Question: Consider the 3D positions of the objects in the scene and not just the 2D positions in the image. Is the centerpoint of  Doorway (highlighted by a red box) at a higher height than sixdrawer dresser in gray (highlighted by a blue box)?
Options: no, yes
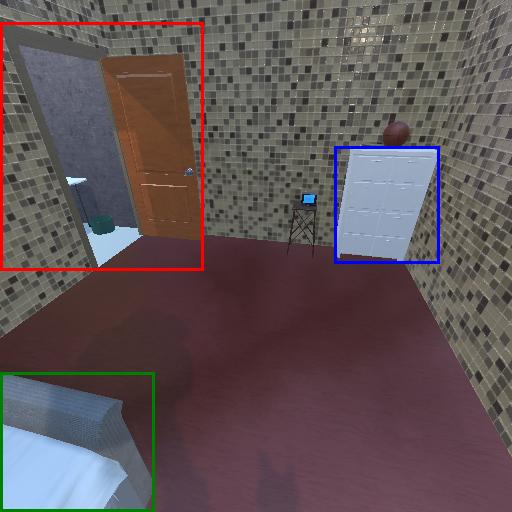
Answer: no